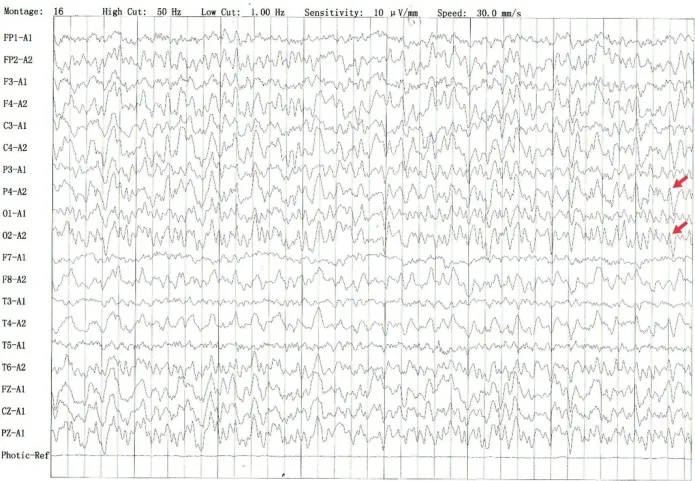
Several irregular slow waves with medium to high amplitudes were recorded in the right temporal leads, which spread to other leads and showed sharp waves (shown by the red arrow).
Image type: electrography (eeg)